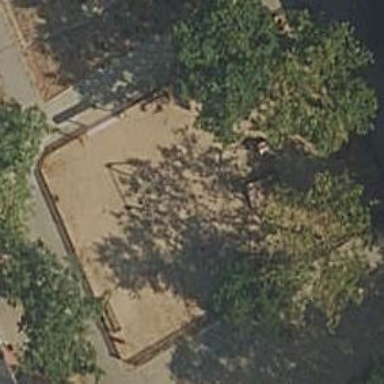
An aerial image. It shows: Playground area for leisure land.